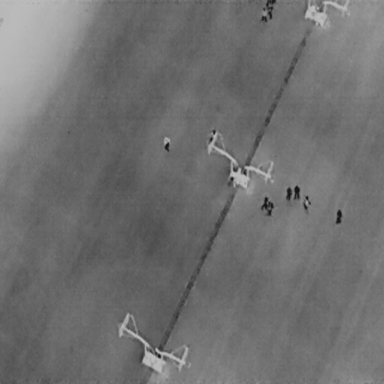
There are 12 People in the infrared image.